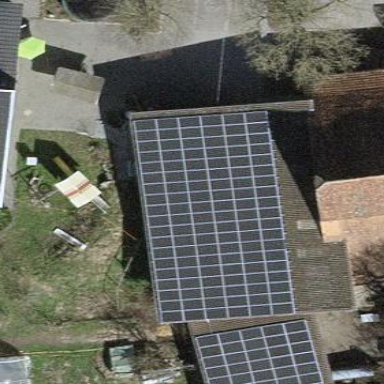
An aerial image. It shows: Solar power generator using photovoltaic panels.